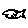
Label: fish